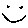
Label: smiley face